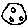
Label: moon